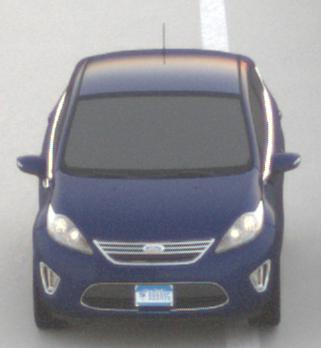
Make: Ford
Model: Fiesta
Detailed model: ’09 Sedan (seventh series)
Model produced from: 2010
Model produced until: 2017
Doors: 4
Color: blue
Road condition: dry road
Daytime: sunrise or sunset
Contrast: low contrast